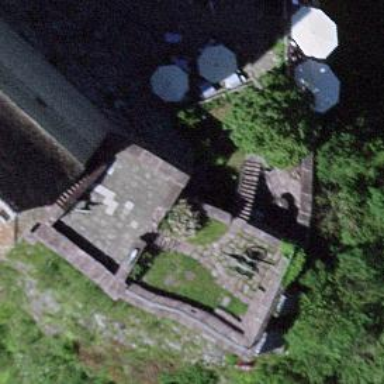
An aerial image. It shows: Majestic castle with rich historical significance.